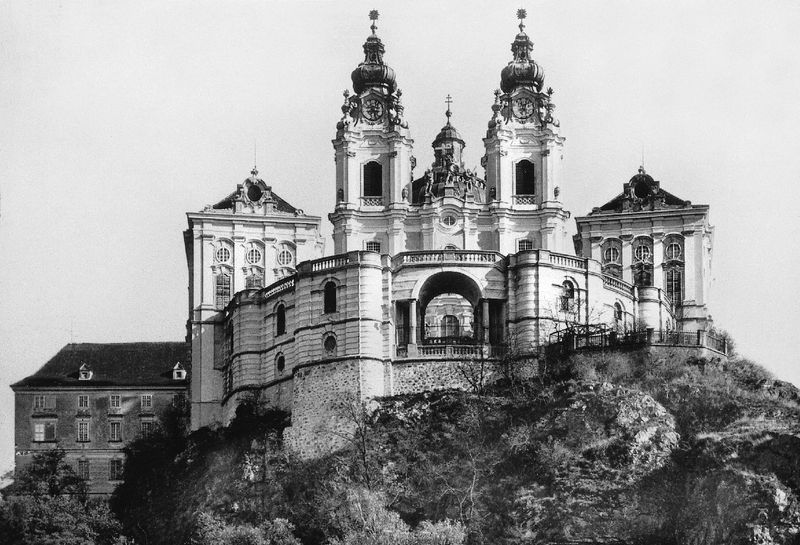
Titel: Benediktinerkloster Melk
Künstler: Jakob Prandtauer
Standort: Melk, Kloster (EU - AUT)
Schlagwörter: berg, kirchturm, fenster, dach, schloss, architektur, barock, kirche, turm, fassade, bank, kuppel, uhr, geländer, tor, foto, kloster, kreuz, türme, symmetrisch, schwarz weiß, gesims, doppelturm, baeume, turmuhr, barrock, würzburg, klosteranlage, rockoko, bamberg, substruktionen, turmfassade, runndfenster, barockkloster